Field crop: maize
Growth stage: 2
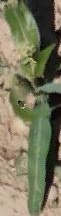
Species: maize